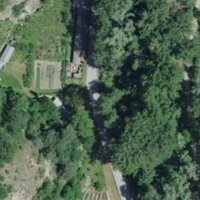
EUNIS habitat code: 44
Species observed at this site:
Pontia edusa
Lasiommata maera